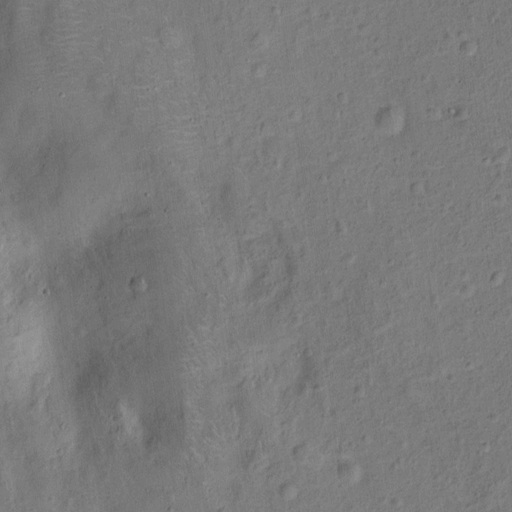
Objects detected: cone